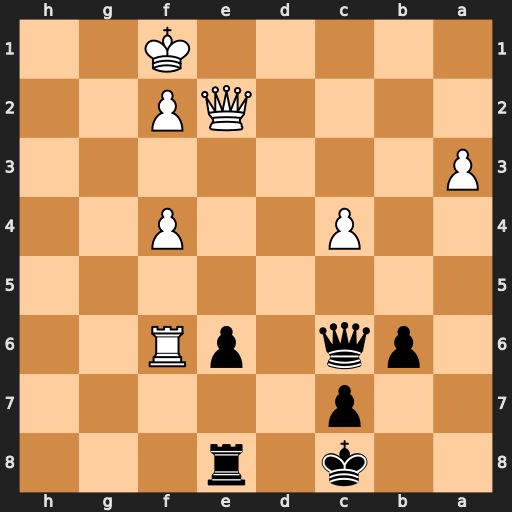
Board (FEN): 2k1r3/2p5/1pq1pR2/8/2P2P2/P7/4QP2/5K2
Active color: b
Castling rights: -
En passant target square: -
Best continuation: Qh1#